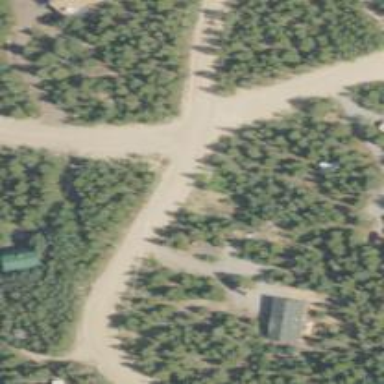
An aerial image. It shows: Residential road with grade2 tracktype.